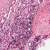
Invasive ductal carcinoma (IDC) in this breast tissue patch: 1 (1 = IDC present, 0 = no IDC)